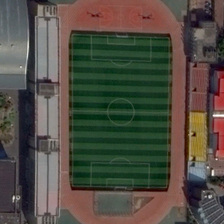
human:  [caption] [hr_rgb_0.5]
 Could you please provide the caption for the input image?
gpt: this is a playground .

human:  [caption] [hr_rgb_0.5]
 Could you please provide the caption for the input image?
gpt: a playground with a football field in it is near several buildings .

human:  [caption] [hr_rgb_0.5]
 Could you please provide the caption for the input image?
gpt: it has green and dark green grass, and red runway .

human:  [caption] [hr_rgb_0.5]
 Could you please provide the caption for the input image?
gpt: a playground with a football field in it is near several buildings .

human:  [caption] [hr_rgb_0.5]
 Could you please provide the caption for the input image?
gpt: this is a playground .